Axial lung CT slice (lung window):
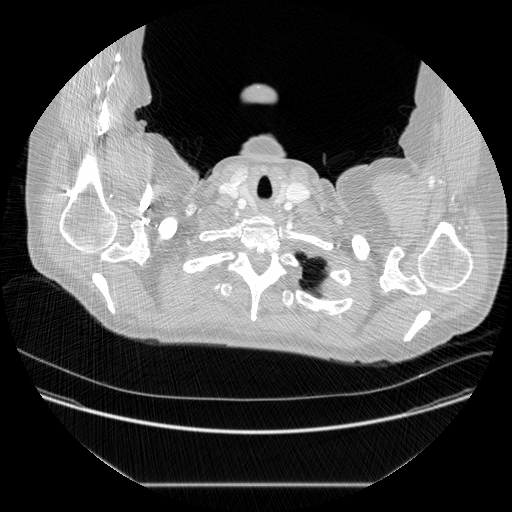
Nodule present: no